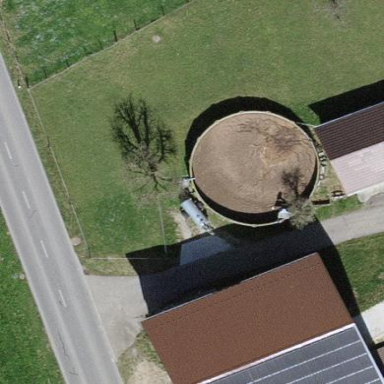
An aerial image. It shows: Silo.